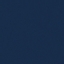
Land use / land cover class: SeaLake